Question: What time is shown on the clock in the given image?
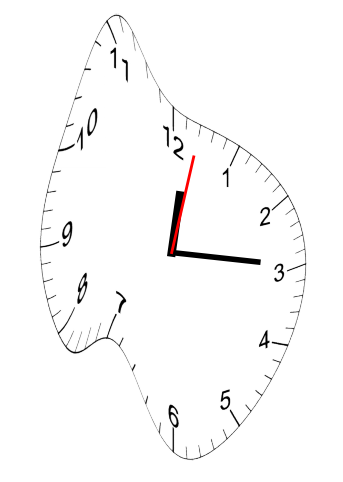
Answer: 12:15:02